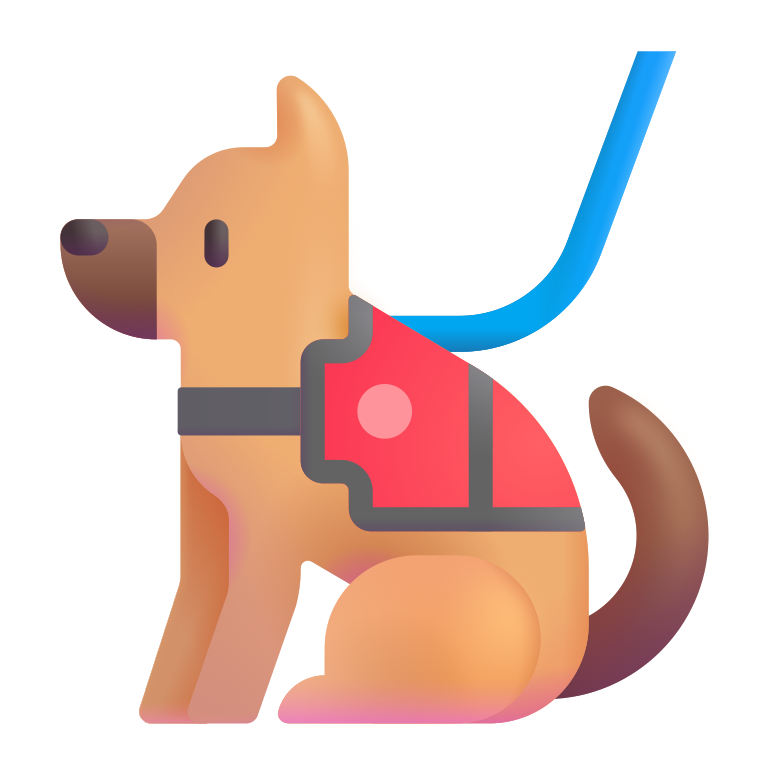
service dog color